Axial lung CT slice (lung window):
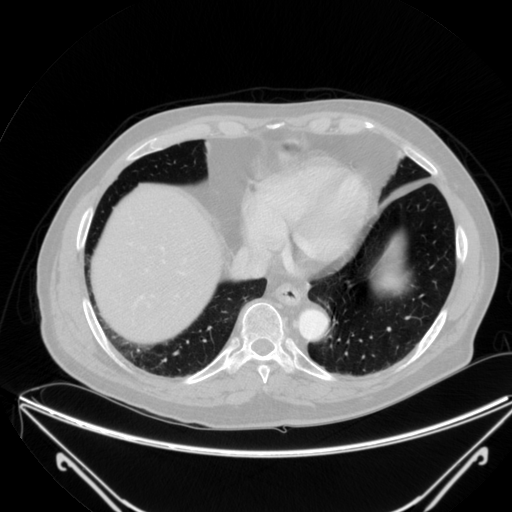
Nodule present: no